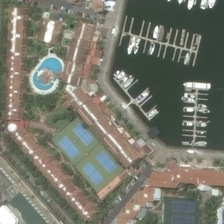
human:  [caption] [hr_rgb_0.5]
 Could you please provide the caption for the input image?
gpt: some boats are near a resort with buildings and green trees .

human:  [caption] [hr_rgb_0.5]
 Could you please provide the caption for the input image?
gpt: some boats are near a resort with buildings and green trees .

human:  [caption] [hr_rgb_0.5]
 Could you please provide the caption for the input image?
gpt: the resort is beside the big port .

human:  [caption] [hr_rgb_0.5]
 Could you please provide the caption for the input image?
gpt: some boats are near a resort with buildings and green trees .

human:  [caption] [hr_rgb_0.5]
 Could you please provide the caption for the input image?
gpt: the resort is beside the big port .